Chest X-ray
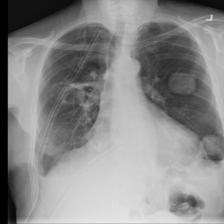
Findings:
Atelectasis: negative
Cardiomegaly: negative
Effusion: negative
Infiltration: negative
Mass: negative
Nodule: negative
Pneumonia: negative
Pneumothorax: negative
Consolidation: negative
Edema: negative
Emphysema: negative
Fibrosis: negative
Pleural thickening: negative
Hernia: negative